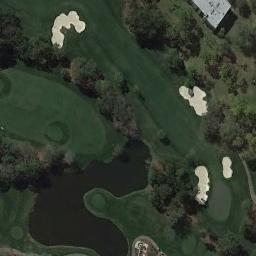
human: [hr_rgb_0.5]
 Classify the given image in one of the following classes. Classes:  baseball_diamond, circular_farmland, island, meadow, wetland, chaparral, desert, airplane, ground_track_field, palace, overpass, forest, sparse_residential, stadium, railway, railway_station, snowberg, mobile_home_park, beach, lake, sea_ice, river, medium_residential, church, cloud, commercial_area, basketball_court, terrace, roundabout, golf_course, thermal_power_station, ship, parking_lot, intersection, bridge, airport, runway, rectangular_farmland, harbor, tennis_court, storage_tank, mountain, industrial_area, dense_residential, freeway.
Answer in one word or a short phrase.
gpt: golf_course